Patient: sex M, age 47
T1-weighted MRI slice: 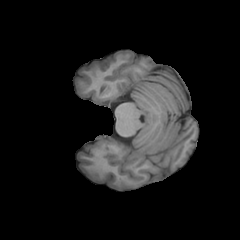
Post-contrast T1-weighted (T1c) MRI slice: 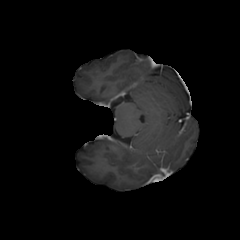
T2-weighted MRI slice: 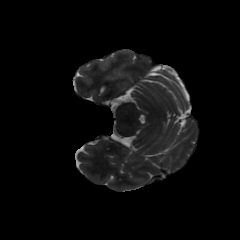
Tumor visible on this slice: no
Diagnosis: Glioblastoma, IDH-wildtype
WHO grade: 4